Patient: sex M, age 60
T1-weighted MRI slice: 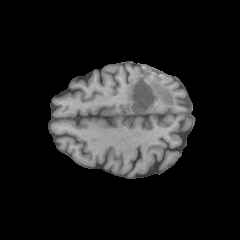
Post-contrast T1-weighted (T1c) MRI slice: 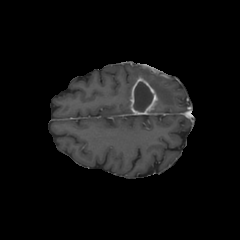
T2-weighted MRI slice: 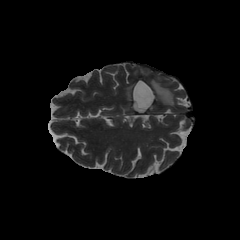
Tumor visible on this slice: yes
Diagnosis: Glioblastoma, IDH-wildtype
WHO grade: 4